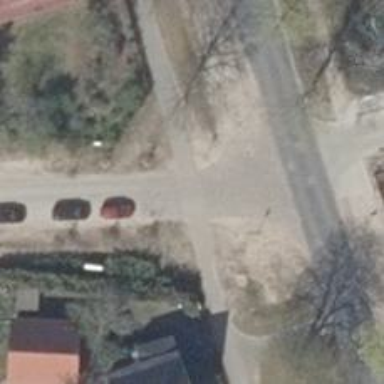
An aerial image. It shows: Unmarked road crossing.